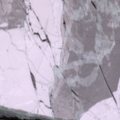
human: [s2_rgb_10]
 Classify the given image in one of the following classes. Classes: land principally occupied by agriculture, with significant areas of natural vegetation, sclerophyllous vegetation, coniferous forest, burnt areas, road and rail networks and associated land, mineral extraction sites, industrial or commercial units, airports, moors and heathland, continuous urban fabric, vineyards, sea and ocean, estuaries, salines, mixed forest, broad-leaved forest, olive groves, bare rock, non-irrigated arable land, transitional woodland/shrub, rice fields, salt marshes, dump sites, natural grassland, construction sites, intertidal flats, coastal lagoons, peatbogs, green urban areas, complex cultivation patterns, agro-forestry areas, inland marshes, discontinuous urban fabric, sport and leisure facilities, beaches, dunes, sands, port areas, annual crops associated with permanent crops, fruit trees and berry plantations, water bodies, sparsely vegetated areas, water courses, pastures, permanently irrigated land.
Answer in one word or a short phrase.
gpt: sea and ocean